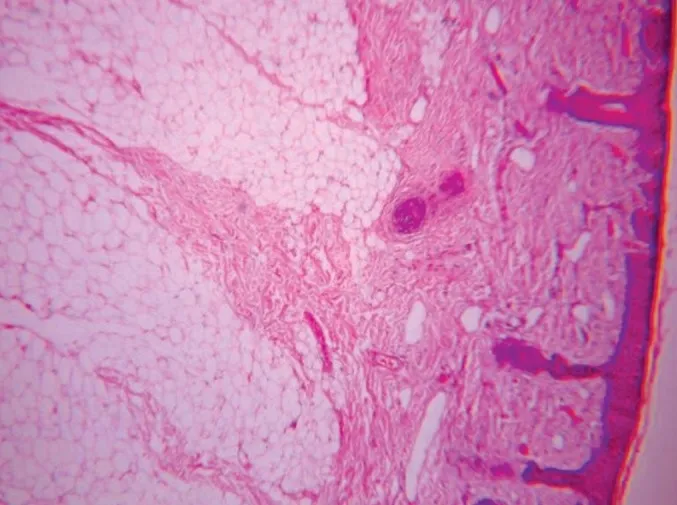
Photomicrograph (4X): Parakeratinized stratified
squamous epithelium with immature hair follicles.
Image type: pathology (h&e)